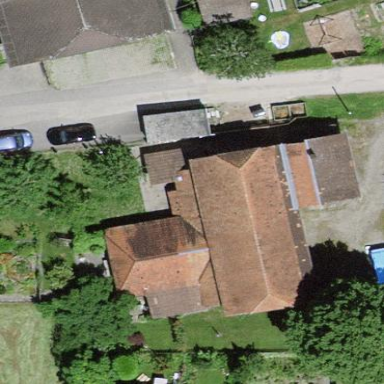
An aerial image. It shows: Farm building.